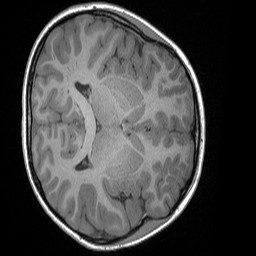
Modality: T1w
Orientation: axial
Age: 7
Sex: male
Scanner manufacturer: siemens
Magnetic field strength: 3 T
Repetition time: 1.65 s
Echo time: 0.00203 s